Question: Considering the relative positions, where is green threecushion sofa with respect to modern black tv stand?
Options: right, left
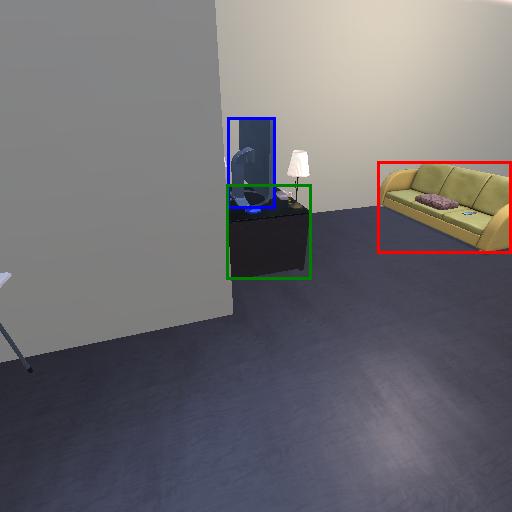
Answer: right